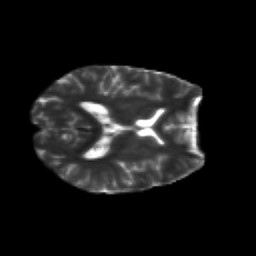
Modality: T2w
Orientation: axial
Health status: healthy
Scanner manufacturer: siemens
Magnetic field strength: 3 T
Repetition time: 12 s
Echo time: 0.092 s